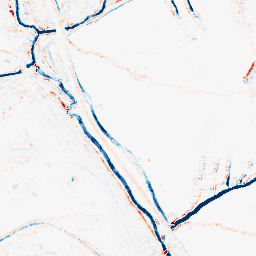
Category: morphological
Decomposition family: morphological_ellipse
Decomposition parameters: operation: average
width: 5
height: 5
Upsampling method: quintic
Upsampling parameters: scale: 2
Upsampling scale: 2